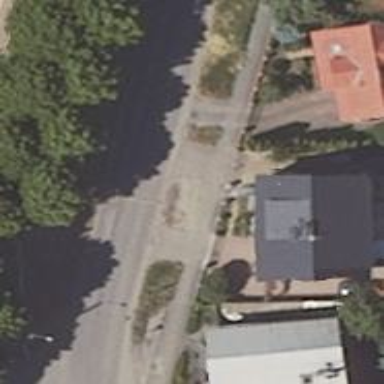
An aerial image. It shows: Bump for traffic calming.